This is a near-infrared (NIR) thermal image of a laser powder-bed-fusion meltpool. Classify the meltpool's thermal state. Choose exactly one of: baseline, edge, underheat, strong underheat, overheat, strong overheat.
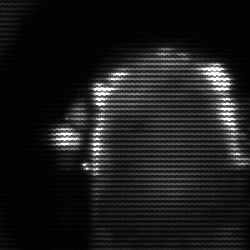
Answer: baseline